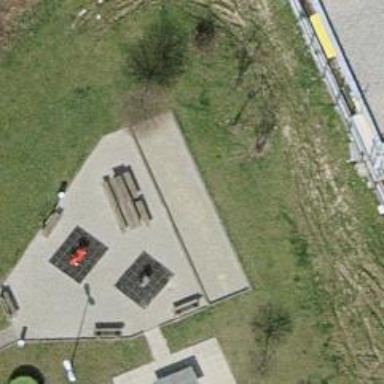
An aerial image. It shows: Playground area for leisure activities on the land.